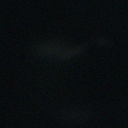
Screen state: off